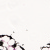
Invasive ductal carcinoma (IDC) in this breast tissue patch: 0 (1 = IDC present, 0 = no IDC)